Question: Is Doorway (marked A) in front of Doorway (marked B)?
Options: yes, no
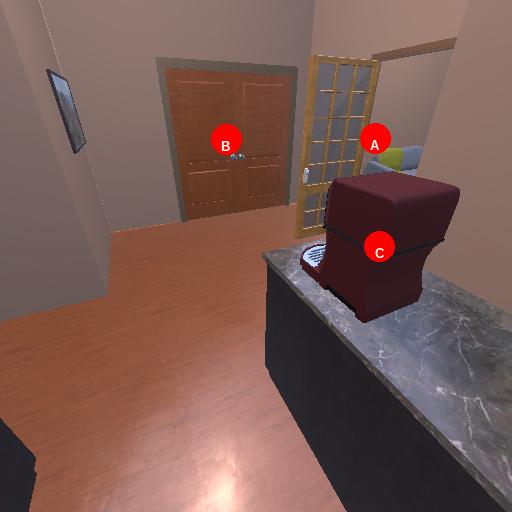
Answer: yes